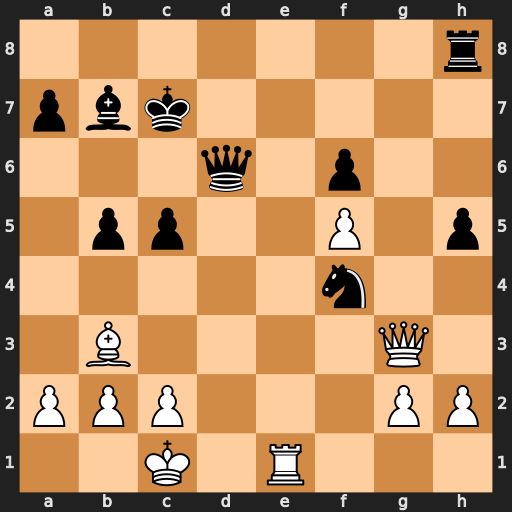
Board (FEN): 7r/pbk5/3q1p2/1pp2P1p/5n2/1B4Q1/PPP3PP/2K1R3
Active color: w
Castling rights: -
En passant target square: -
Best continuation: Qg7+ Kb6 Qxh8